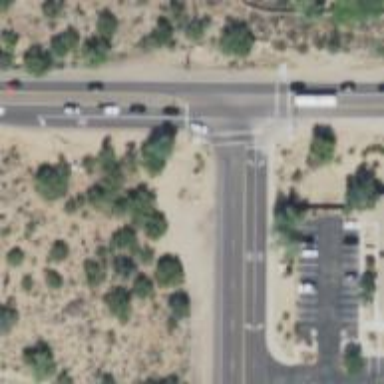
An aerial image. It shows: Solid stop line on the road marking.